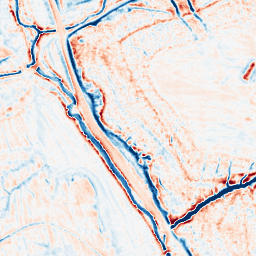
Category: multiscale
Decomposition family: dog_multiscale
Decomposition parameters: sigma_ratio: 1.4
n_scales: 5
base_sigma: 0.5
Upsampling method: bspline
Upsampling parameters: scale: 8
Upsampling scale: 8